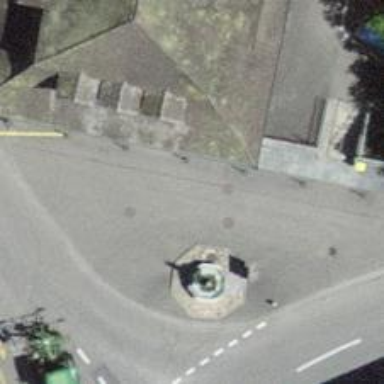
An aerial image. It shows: Post box.